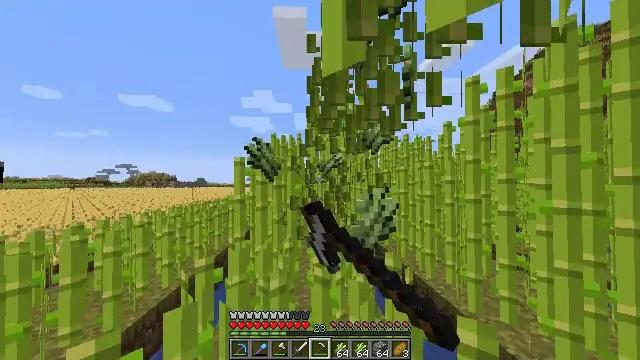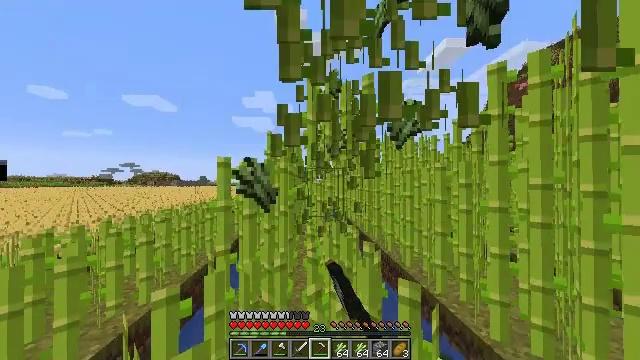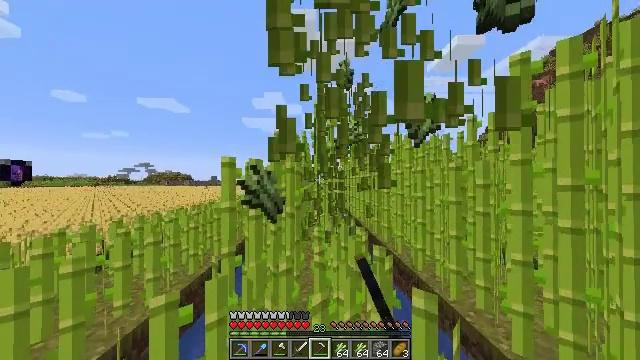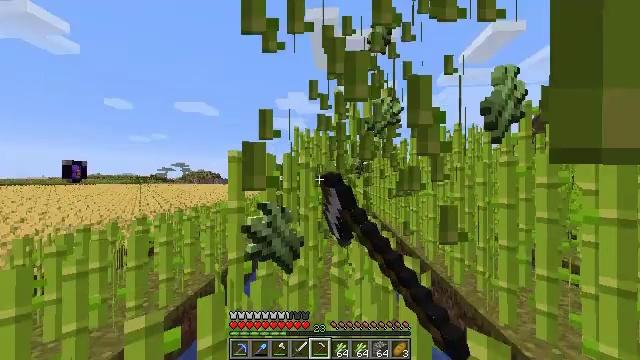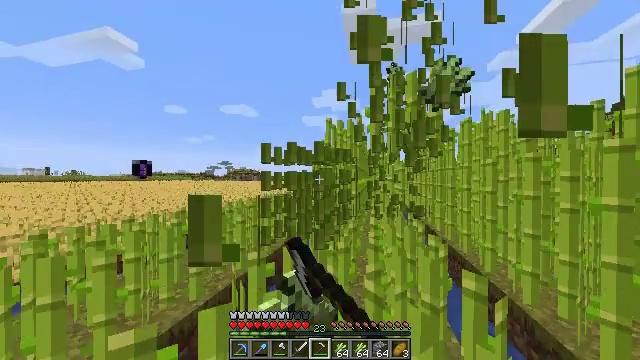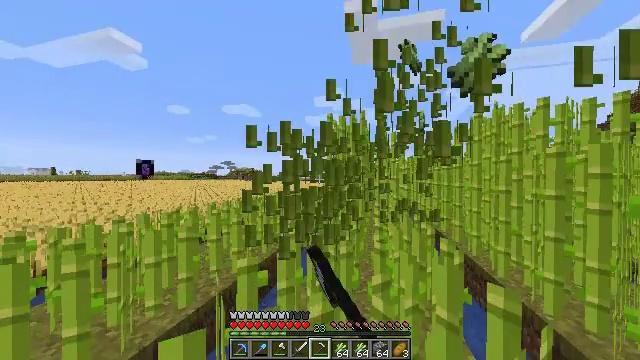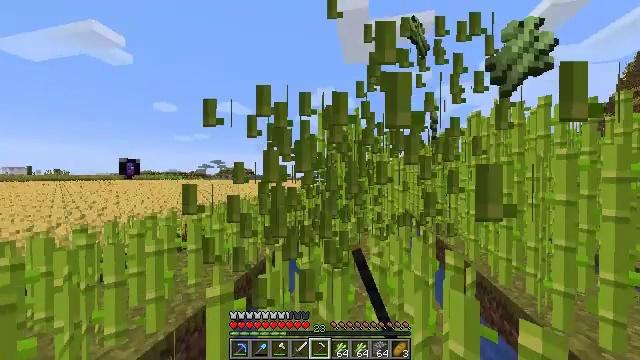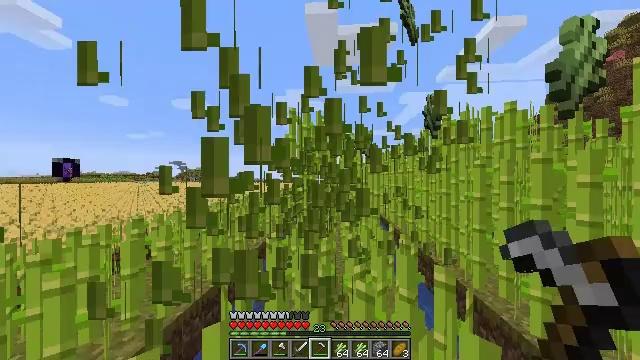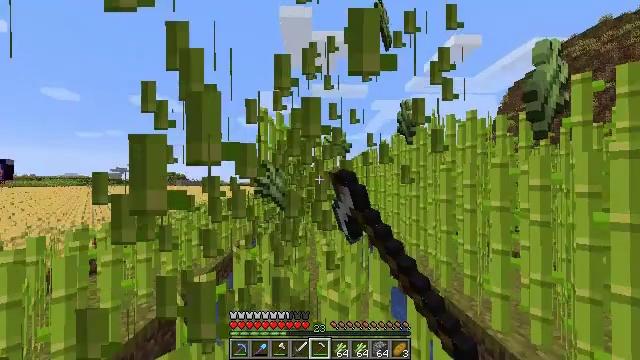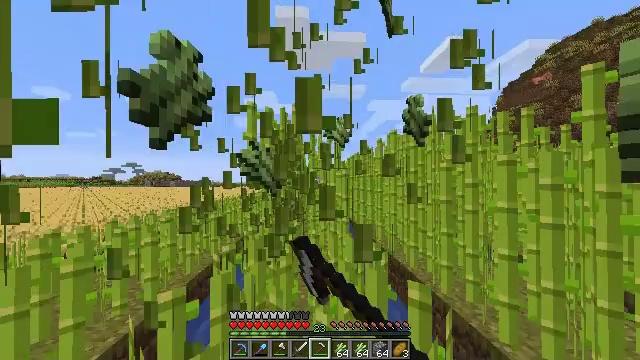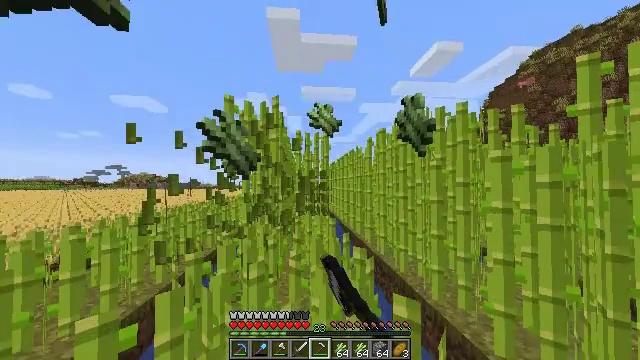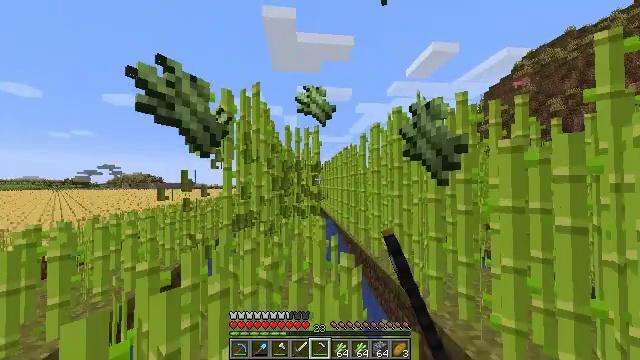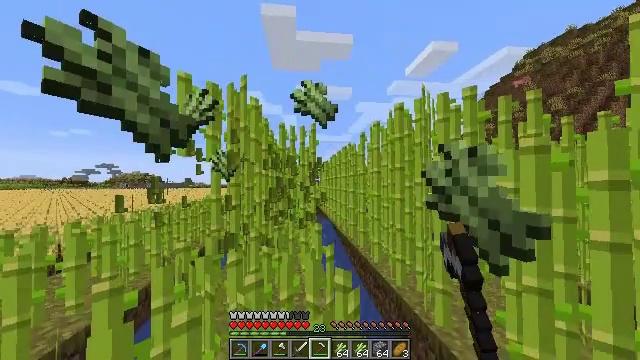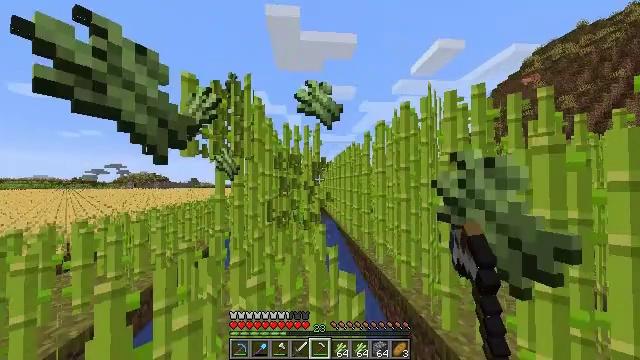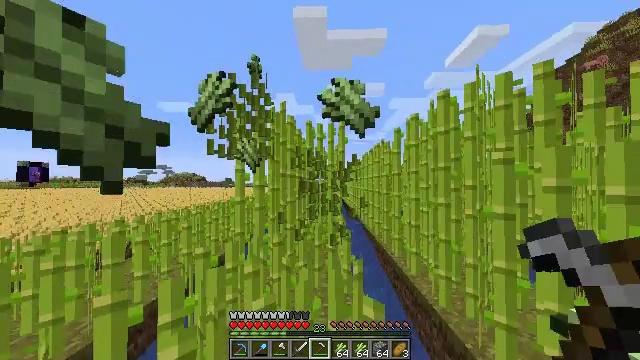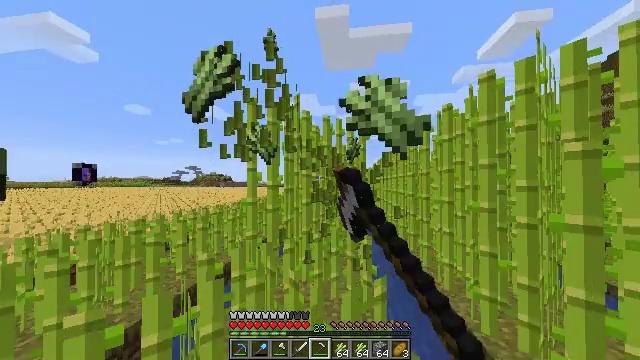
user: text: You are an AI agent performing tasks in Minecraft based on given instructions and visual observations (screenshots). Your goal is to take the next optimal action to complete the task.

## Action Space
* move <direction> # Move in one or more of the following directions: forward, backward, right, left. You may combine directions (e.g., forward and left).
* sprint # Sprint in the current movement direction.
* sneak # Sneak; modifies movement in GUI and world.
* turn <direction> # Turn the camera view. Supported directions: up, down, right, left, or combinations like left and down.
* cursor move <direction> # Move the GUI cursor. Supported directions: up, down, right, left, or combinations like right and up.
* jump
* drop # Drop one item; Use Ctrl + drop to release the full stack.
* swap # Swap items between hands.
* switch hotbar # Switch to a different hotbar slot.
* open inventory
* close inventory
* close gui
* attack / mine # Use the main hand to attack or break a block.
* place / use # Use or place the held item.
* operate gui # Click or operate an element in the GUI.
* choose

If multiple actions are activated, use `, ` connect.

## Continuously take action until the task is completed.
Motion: motion action
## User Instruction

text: Break the sugar cane.
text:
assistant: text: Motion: move forward, sprint, attack / mine
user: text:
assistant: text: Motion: move forward, sprint, turn left, attack / mine
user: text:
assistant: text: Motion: move forward, sprint, turn left, attack / mine
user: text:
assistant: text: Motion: move forward, sprint, turn left and down, attack / mine
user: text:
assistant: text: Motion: move forward, sprint, attack / mine
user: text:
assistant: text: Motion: move forward, sprint, turn right, attack / mine
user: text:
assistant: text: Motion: move forward, sprint, turn right, attack / mine
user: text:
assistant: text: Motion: move forward and move right, sprint, turn right, attack / mine
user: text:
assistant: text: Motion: move forward and move right, sprint, attack / mine
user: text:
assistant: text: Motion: move forward and move right, sprint, turn right, attack / mine
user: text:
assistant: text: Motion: move forward, sprint, attack / mine
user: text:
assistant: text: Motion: move forward, sprint, attack / mine
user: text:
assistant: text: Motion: move forward, sprint, turn left, attack / mine
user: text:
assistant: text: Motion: move forward, sprint, turn left, attack / mine
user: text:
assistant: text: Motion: move forward, sprint, turn left, attack / mine
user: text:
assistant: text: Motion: move forward, sprint, turn left, attack / mine
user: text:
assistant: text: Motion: move forward, sprint, turn left, attack / mine
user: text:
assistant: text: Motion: move forward, sprint, attack / mine
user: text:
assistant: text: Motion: move forward, sprint, attack / mine
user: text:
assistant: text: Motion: move forward, sprint, attack / mine
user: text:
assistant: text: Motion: move forward, sprint, attack / mine
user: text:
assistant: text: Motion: move forward, sprint, turn right, attack / mine
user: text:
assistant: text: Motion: move forward and move right, sprint, turn right, attack / mine
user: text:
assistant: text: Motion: move forward and move right, sprint, turn right, attack / mine
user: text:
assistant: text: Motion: move forward, sprint, attack / mine
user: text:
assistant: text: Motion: move forward, sprint, attack / mine
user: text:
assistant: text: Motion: move forward, sprint, turn left, attack / mine
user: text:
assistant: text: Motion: move forward, sprint, turn left, attack / mine
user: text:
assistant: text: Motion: move forward, sprint, turn left, attack / mine
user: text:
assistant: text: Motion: move forward, sprint, attack / mine